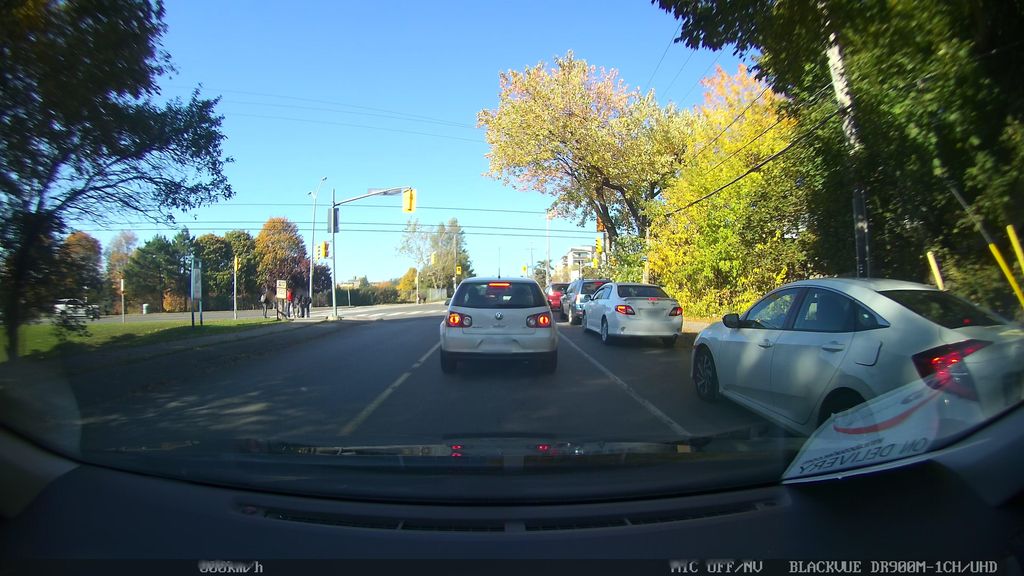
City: toronto